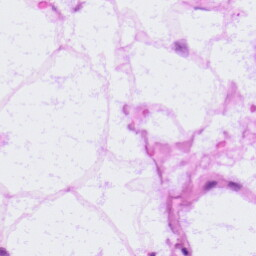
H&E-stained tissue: LymphNode